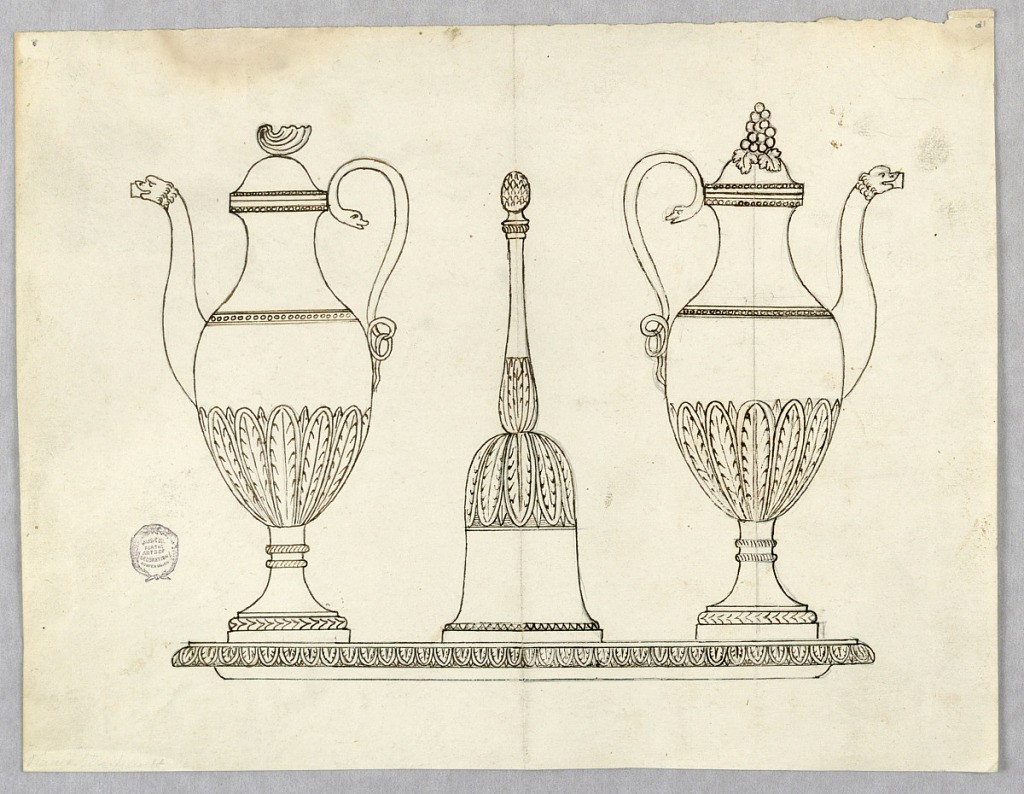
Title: Elevation of a Tray with Two Tankards and a Hand Bell
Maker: Vincenzo Belli, Italian, 1710 - 1787
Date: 1830–1860
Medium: Graphite, pen and ink on paper
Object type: Drawing
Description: Calyxes decorate the bodies of the tankards and the body and handle of the bell. Snakes form the handles of the tankards, which show lion heads at the ends of the spouts. A shell is on top of the cover of the tankard at left, a bunch of grapes at right.